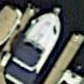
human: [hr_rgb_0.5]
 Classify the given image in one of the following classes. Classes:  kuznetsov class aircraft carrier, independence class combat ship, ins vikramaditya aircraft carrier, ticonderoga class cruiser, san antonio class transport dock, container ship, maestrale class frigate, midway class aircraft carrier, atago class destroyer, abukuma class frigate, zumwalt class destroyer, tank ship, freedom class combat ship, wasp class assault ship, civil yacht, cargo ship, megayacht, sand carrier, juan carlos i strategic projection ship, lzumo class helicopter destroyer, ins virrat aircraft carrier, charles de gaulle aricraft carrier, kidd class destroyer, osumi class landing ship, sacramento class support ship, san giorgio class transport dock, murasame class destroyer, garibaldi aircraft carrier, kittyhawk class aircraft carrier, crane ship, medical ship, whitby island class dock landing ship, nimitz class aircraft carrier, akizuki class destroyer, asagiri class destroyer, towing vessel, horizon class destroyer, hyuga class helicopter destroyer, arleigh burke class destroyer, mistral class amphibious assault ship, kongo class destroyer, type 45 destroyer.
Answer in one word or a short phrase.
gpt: Civil yacht